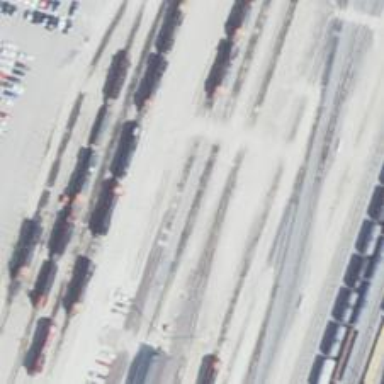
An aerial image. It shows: Railway yard used for servicing trains.